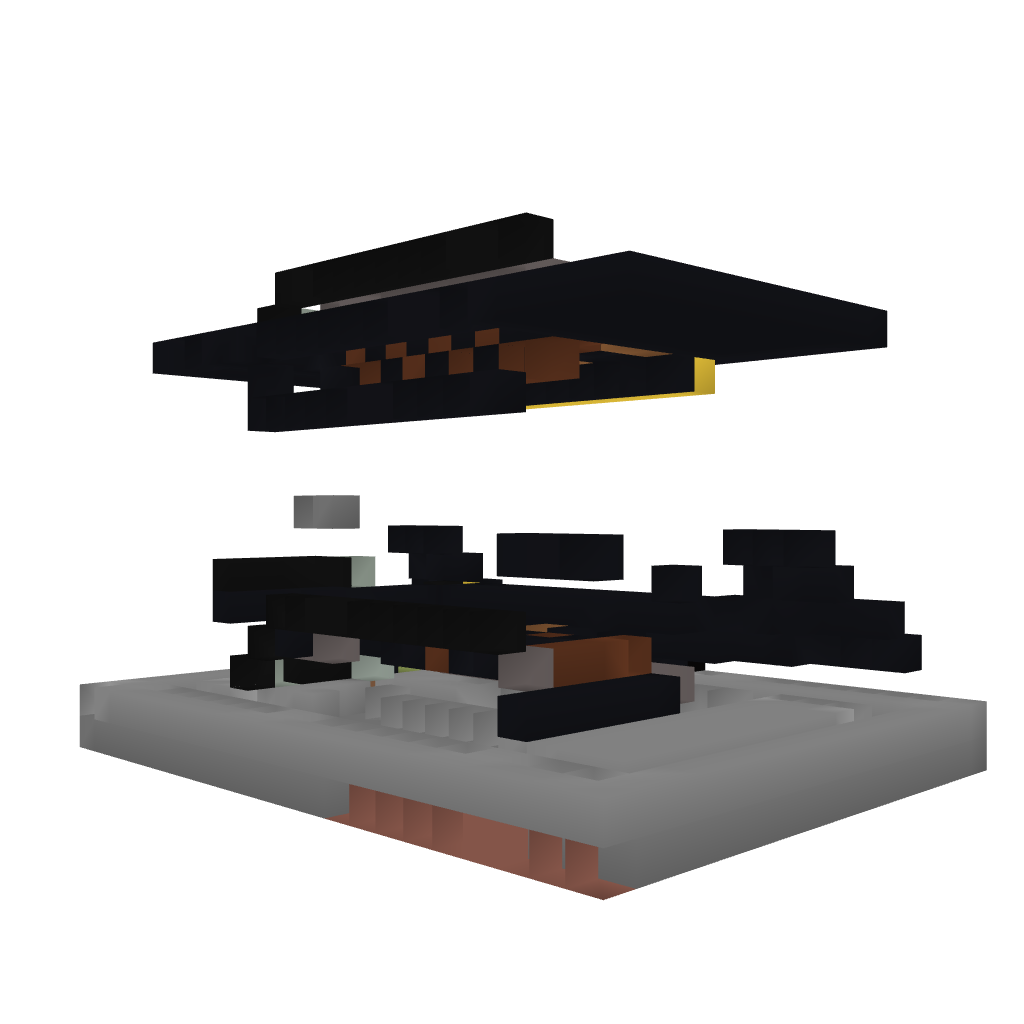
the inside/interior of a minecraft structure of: Pointless Scrolling Message